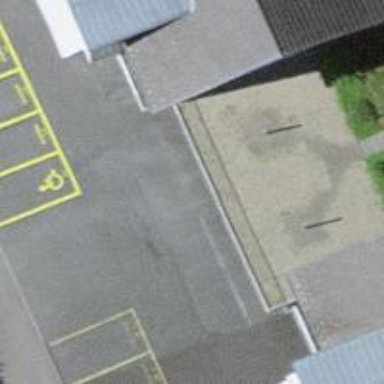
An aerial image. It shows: Parking aisle designated as service road.